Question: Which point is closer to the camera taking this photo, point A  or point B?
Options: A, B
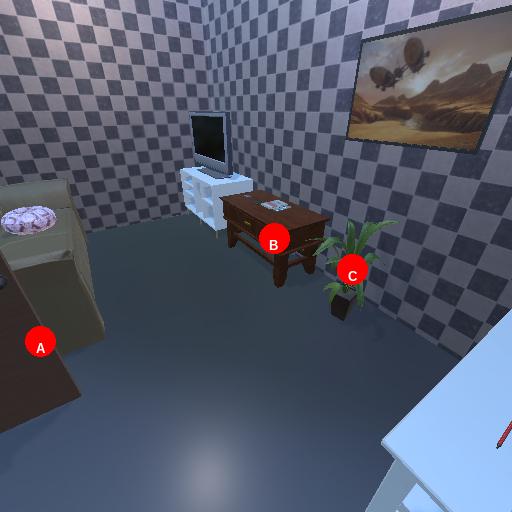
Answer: A